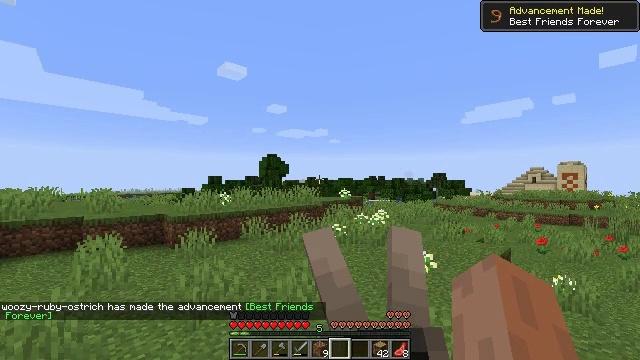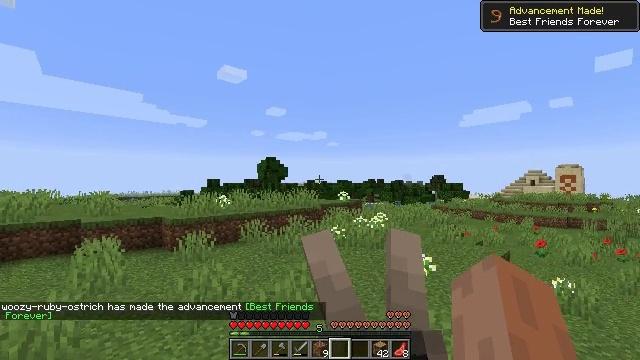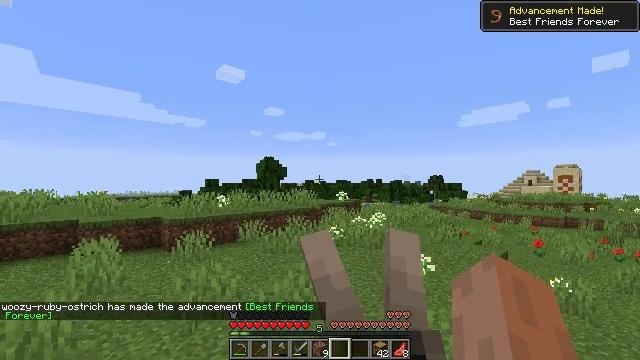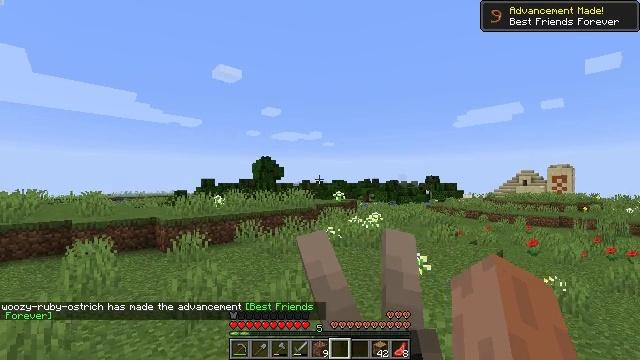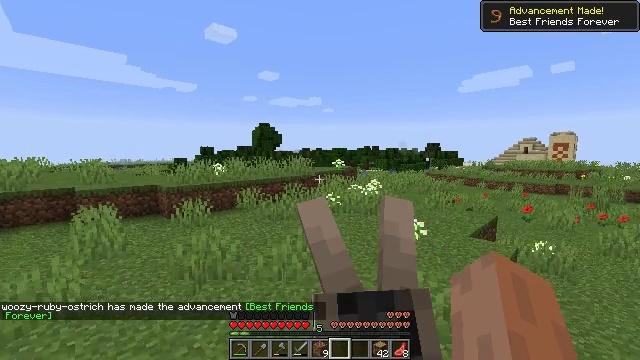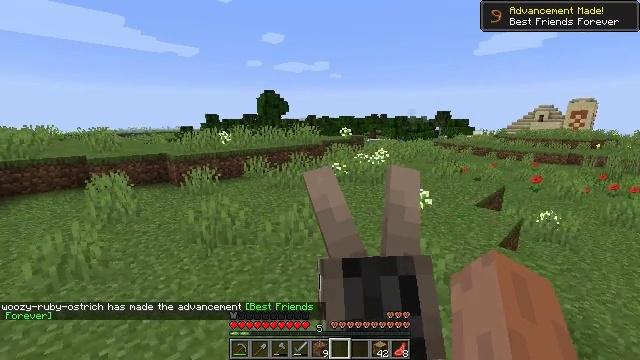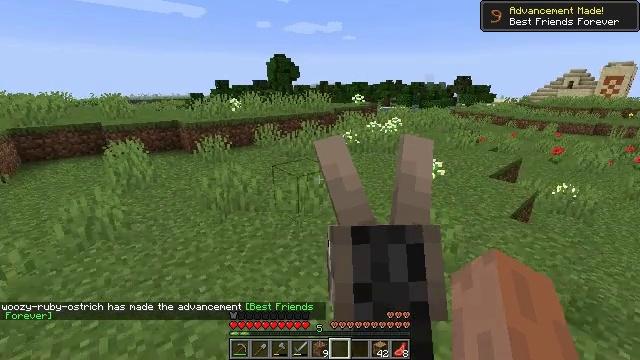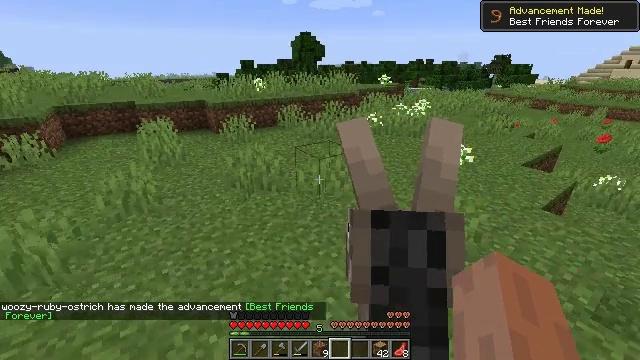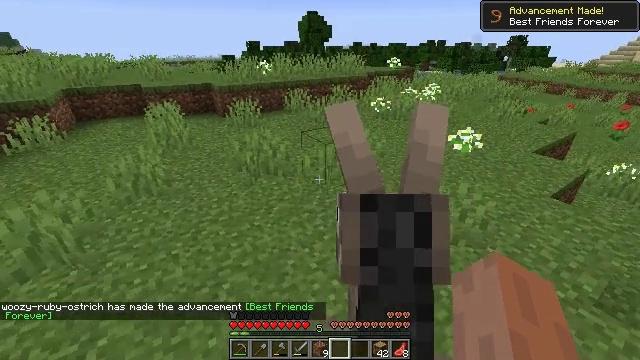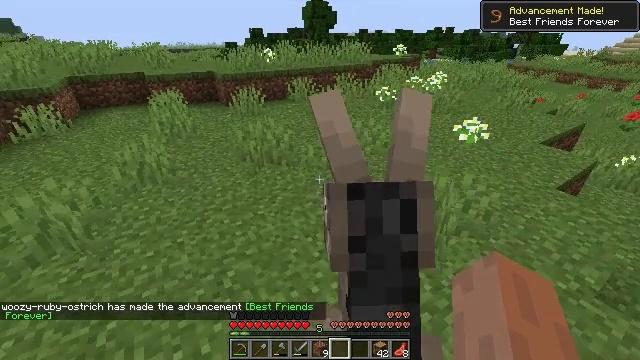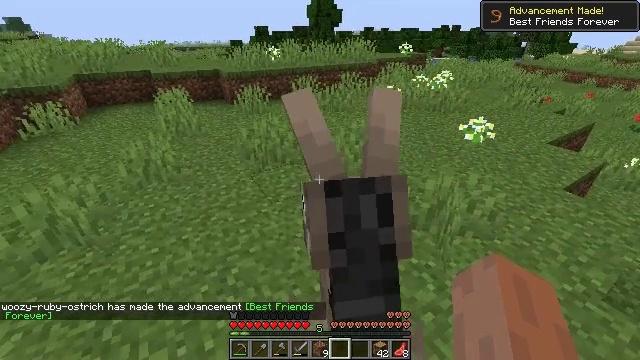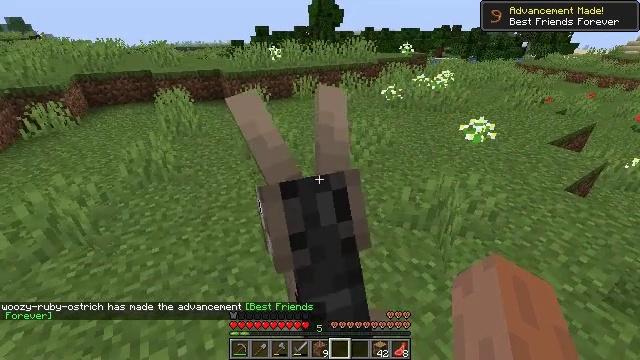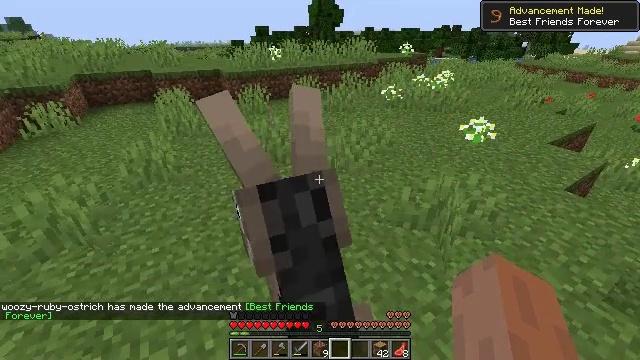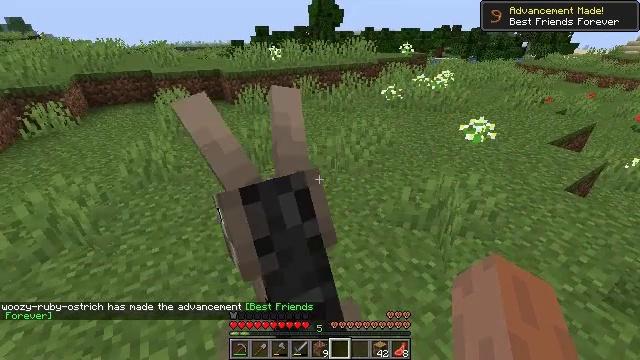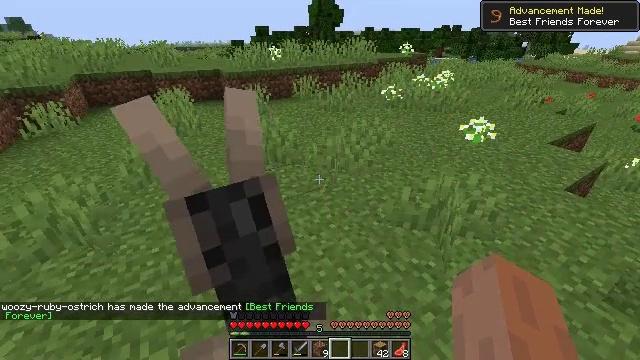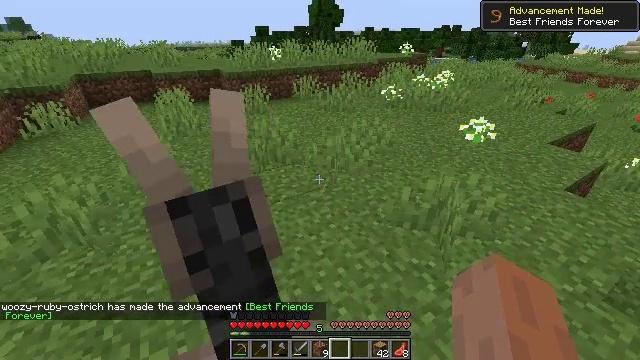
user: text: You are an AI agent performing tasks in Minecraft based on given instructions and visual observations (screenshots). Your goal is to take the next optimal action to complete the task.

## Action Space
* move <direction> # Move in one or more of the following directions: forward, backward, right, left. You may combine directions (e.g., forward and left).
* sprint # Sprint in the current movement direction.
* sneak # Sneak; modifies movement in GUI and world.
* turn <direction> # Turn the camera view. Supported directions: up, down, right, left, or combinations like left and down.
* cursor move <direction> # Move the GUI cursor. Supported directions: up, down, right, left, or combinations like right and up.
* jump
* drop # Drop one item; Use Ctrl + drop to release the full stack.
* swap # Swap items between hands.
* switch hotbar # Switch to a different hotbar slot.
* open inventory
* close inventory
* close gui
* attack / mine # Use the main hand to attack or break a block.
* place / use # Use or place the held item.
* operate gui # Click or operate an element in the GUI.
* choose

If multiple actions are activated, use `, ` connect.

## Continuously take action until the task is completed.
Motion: motion action
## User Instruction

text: Collect coarse dirt blocks.
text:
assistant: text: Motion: no_op
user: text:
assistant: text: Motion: no_op
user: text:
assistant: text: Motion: no_op
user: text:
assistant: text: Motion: turn down
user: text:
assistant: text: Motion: turn left and down
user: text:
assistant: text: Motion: turn left and down
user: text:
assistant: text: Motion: turn left and down
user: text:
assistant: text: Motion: turn left and down
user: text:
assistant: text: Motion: turn left and down
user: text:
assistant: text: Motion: no_op
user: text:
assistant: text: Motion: no_op
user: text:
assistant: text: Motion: no_op
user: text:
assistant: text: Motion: open inventory
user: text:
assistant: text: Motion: open inventory
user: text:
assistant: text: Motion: open inventory
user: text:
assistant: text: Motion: open inventory
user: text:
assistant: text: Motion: no_op
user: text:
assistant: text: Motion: no_op
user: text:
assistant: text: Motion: no_op
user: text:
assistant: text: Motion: no_op
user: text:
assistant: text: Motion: no_op
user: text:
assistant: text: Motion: no_op
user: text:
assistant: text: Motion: no_op
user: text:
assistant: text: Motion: no_op
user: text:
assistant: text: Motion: no_op
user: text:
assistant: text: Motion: no_op
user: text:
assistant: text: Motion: cursor move up
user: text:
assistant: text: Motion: cursor move up
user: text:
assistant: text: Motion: no_op
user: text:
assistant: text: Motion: no_op